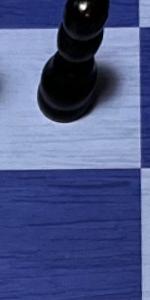
Label: Empty